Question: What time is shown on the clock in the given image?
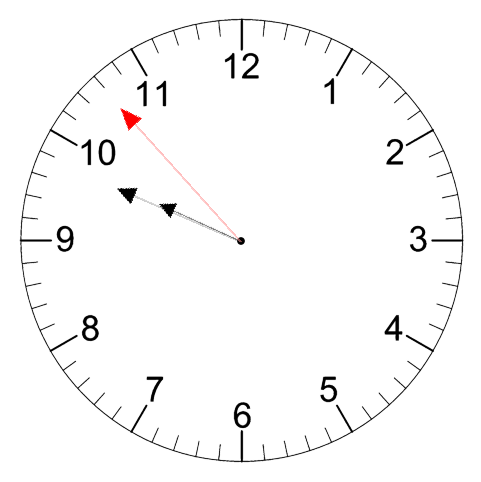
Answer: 09:48:53